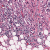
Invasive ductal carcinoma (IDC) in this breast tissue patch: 1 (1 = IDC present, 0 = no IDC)